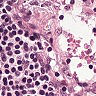
Metastatic tissue present: no